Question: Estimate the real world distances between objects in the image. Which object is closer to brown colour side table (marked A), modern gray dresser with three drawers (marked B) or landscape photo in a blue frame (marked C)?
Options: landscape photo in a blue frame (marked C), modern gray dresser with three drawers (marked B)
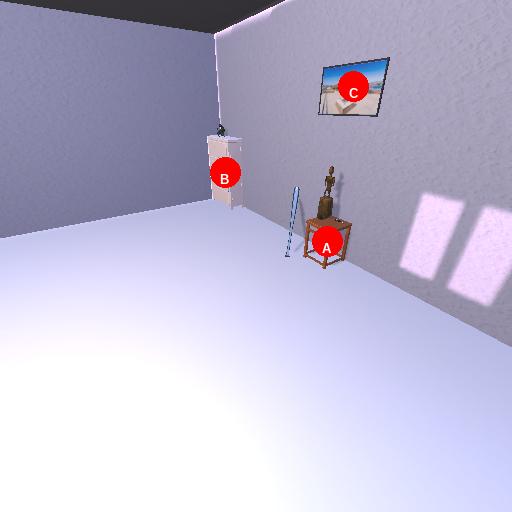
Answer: landscape photo in a blue frame (marked C)